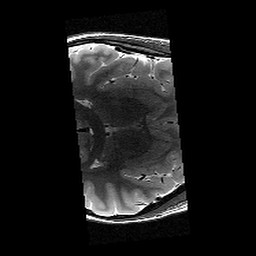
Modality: T2w
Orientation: axial
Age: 12
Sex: female
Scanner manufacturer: siemens
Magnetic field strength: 3 T
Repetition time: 9.23 s
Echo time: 0.067 s